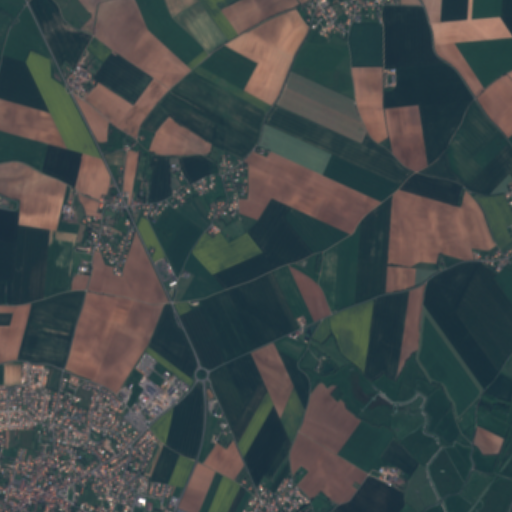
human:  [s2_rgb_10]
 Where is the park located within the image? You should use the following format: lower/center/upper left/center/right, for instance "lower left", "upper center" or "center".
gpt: The park is located in the lower left of the image.
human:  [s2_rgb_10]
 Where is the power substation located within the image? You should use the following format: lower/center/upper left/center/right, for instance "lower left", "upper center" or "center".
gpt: The power substation is located in the lower left of the image.
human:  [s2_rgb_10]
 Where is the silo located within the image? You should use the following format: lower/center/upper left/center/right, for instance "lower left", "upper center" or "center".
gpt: The silo is located in the lower left of the image.
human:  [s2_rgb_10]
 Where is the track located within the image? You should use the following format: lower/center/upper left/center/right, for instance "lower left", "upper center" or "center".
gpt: The track is located in the center left of the image.
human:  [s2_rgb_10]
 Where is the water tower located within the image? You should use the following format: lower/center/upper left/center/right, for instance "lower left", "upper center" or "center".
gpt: The water tower is located in the lower center of the image.
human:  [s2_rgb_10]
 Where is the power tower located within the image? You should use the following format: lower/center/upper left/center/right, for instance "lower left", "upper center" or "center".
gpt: There is no power tower in the image.